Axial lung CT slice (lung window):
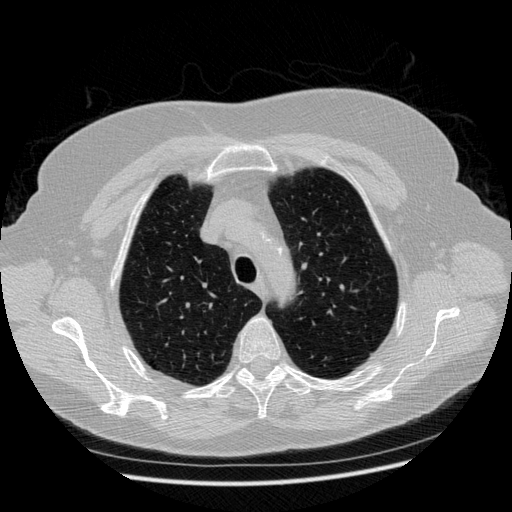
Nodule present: no